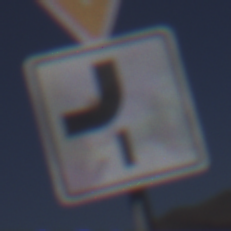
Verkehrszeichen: VerlaufVorfahrtsstrasse7
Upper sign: VorfahrtGewaehren
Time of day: Midday
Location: Outdoor (Nature)
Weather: Clear
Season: NotSpecified
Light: Natural